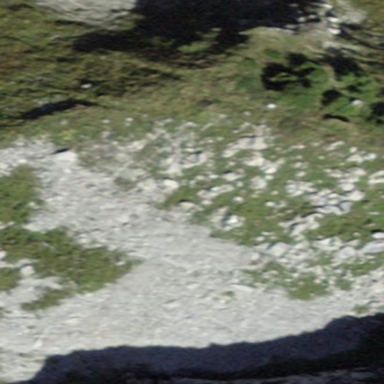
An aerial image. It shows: Natural scree.